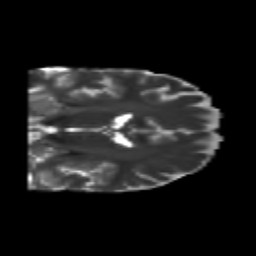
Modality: T2w
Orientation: coronal
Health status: healthy
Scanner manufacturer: philips
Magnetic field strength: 3 T
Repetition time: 6.964 s
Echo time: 0.092 s